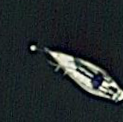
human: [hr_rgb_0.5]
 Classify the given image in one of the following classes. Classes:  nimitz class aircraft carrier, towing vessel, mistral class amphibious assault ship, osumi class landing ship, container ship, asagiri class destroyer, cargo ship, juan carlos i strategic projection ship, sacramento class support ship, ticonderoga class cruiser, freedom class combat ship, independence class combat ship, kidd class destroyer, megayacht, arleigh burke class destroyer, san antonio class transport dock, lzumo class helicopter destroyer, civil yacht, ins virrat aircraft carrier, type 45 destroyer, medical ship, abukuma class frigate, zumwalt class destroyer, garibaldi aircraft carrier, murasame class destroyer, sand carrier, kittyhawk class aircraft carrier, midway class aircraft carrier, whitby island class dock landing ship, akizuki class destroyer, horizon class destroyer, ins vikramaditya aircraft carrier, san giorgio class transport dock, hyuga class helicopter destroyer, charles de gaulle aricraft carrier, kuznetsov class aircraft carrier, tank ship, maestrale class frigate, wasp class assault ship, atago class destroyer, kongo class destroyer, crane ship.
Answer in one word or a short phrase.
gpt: Civil yacht